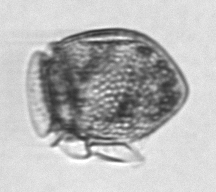
Label: Dinophysis_norvegica